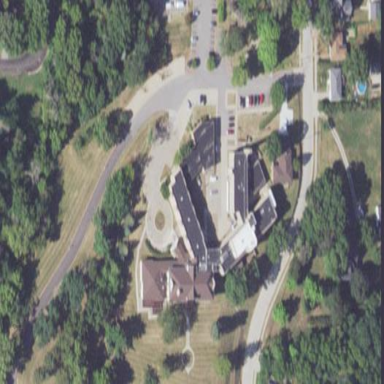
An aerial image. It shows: Building that serves as nursing home.